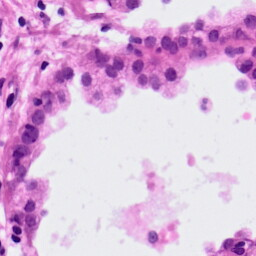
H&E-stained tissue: Lung